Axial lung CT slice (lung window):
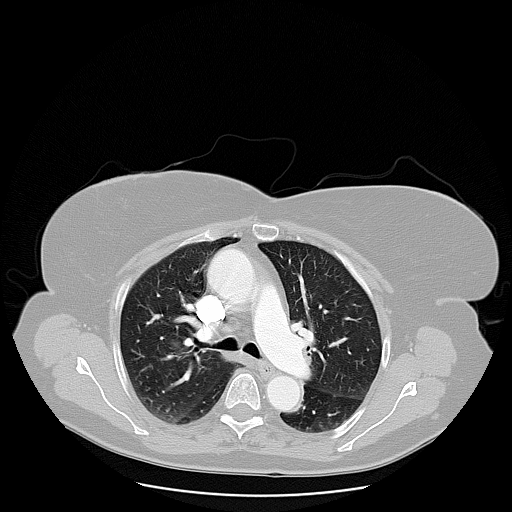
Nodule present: no